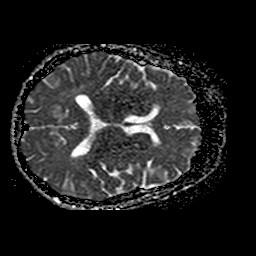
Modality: ADC
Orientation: axial
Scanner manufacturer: philips
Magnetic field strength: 1.5 T
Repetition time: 3.686 s
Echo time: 0.09411 s